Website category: jobs
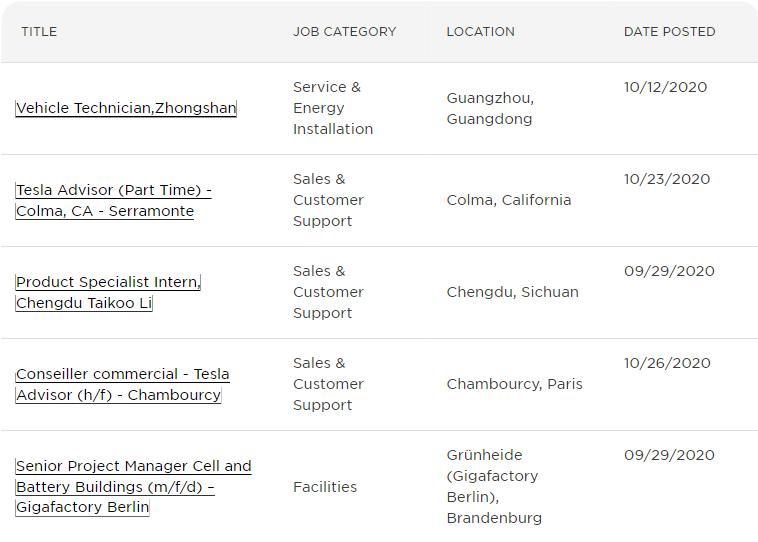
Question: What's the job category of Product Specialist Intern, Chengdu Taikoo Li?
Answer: Sales & Customer Support

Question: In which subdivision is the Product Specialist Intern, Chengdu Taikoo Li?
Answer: Sales & Customer Support

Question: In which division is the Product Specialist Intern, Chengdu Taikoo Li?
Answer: Sales & Customer Support

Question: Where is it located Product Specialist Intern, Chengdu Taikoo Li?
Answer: Sales & Customer Support

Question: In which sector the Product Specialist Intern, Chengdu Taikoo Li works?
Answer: Sales & Customer Support

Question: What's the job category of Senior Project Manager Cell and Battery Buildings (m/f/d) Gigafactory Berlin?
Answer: Facilities

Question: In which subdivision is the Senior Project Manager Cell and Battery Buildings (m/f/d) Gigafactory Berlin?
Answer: Facilities

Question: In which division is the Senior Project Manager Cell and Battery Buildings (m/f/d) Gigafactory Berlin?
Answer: Facilities

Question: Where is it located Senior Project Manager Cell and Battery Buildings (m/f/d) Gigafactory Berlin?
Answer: Facilities

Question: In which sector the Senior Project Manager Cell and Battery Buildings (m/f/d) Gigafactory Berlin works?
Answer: Facilities

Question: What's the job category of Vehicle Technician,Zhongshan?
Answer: Service & Energy Installation

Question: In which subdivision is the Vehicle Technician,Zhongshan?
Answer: Service & Energy Installation

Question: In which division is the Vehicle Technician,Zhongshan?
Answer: Service & Energy Installation

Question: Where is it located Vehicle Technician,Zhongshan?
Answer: Service & Energy Installation

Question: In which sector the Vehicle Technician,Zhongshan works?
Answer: Service & Energy Installation

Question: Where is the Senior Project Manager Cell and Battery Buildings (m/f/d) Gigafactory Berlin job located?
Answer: Grnheide (Gigafactory Berlin), Brandenburg

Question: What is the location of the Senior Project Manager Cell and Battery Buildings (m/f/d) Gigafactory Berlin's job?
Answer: Grnheide (Gigafactory Berlin), Brandenburg

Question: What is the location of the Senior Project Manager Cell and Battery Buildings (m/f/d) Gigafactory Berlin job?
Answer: Grnheide (Gigafactory Berlin), Brandenburg

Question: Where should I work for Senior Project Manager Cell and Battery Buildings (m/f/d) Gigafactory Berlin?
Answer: Grnheide (Gigafactory Berlin), Brandenburg

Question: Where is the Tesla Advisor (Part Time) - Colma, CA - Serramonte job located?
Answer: Colma, California

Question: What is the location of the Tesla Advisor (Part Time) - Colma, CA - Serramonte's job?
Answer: Colma, California

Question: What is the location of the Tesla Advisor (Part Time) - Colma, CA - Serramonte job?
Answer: Colma, California

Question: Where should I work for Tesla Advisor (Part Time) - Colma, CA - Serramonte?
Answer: Colma, California

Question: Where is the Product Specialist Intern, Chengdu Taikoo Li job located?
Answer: Chengdu, Sichuan

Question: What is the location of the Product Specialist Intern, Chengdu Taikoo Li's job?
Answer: Chengdu, Sichuan

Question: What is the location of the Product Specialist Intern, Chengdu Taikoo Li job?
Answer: Chengdu, Sichuan

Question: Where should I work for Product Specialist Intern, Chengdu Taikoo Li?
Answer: Chengdu, Sichuan

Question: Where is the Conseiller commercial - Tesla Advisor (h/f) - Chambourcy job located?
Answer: Chambourcy, Paris

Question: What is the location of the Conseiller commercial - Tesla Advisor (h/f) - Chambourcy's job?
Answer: Chambourcy, Paris

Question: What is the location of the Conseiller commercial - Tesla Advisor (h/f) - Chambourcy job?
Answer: Chambourcy, Paris

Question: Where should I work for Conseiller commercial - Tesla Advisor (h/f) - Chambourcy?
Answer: Chambourcy, Paris

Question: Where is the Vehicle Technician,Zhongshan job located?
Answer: Guangzhou, Guangdong

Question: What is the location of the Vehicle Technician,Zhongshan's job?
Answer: Guangzhou, Guangdong

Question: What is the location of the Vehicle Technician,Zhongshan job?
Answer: Guangzhou, Guangdong

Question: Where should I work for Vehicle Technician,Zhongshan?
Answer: Guangzhou, Guangdong

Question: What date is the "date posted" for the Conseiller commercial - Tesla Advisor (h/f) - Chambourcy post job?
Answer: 10/26/2020

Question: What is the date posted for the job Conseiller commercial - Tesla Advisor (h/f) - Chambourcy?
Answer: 10/26/2020

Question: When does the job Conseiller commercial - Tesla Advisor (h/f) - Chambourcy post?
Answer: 10/26/2020

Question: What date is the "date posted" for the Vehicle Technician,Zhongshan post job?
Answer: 10/12/2020

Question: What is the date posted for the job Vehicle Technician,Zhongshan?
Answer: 10/12/2020

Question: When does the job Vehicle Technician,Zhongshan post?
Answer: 10/12/2020

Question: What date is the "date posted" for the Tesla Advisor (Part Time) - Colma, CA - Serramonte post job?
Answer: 10/23/2020

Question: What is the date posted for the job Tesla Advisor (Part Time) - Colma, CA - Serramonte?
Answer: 10/23/2020

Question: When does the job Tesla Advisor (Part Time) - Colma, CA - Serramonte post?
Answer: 10/23/2020

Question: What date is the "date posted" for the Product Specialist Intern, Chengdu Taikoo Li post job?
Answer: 09/29/2020

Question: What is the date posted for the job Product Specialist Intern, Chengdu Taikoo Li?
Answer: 09/29/2020

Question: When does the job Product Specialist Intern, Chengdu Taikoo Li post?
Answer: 09/29/2020

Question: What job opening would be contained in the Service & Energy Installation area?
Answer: Vehicle Technician,Zhongshan

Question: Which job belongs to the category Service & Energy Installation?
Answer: Vehicle Technician,Zhongshan

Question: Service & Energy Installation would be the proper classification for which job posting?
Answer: Vehicle Technician,Zhongshan

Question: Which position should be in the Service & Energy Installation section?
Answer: Vehicle Technician,Zhongshan

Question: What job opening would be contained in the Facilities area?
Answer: Senior Project Manager Cell and Battery Buildings (m/f/d) Gigafactory Berlin

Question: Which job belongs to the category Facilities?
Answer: Senior Project Manager Cell and Battery Buildings (m/f/d) Gigafactory Berlin

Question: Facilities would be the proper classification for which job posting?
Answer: Senior Project Manager Cell and Battery Buildings (m/f/d) Gigafactory Berlin

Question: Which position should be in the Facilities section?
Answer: Senior Project Manager Cell and Battery Buildings (m/f/d) Gigafactory Berlin

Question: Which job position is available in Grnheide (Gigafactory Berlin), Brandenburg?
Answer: Senior Project Manager Cell and Battery Buildings (m/f/d) Gigafactory Berlin

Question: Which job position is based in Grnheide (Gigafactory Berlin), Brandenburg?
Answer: Senior Project Manager Cell and Battery Buildings (m/f/d) Gigafactory Berlin

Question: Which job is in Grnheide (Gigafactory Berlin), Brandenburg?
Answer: Senior Project Manager Cell and Battery Buildings (m/f/d) Gigafactory Berlin

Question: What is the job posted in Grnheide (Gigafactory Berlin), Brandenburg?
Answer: Senior Project Manager Cell and Battery Buildings (m/f/d) Gigafactory Berlin

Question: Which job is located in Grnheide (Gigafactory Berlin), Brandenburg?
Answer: Senior Project Manager Cell and Battery Buildings (m/f/d) Gigafactory Berlin

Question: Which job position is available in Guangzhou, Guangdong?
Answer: Vehicle Technician,Zhongshan

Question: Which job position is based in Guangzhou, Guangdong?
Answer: Vehicle Technician,Zhongshan

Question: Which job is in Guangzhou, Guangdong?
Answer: Vehicle Technician,Zhongshan

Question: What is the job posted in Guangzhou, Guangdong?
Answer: Vehicle Technician,Zhongshan